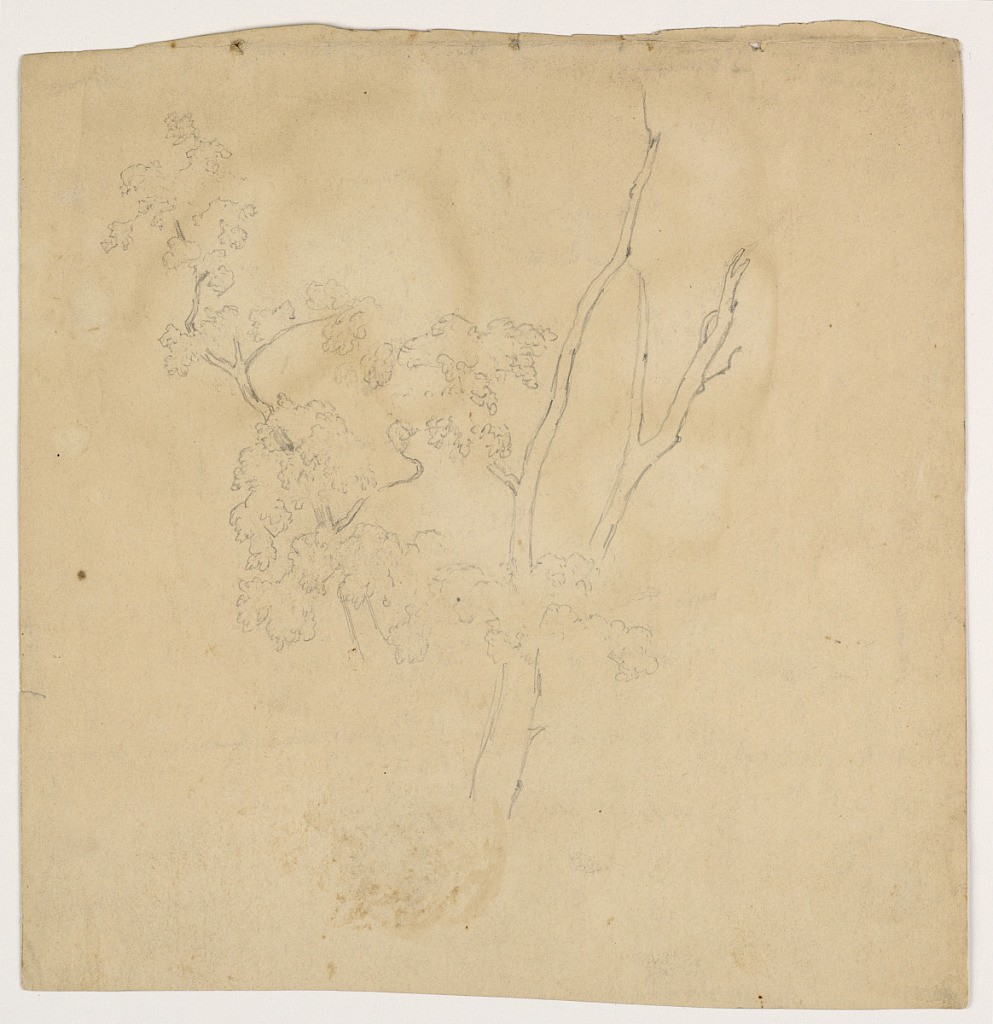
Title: Sketch of a Tree
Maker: Daniel Huntington, American, 1816–1906
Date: ca. 1840
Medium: Graphite on cream wove paper
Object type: Drawing
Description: Sketch of a tree with bare branches, at right, and an upper branch with foliage, at left, all extending upwards.